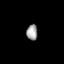
Tissue: lung
Cell type: T cells
Senescence score: 0.556
Nuclear area (px): 170
Mean DAPI intensity: 159.218